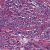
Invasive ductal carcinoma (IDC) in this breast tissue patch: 1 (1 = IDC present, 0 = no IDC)